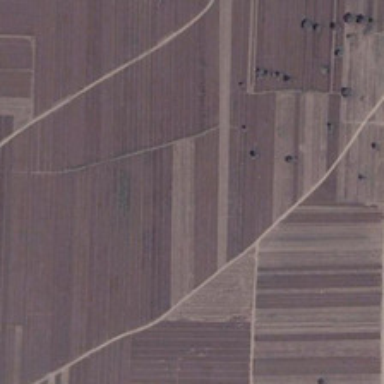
The strip type farmland which is brown and red is separated by the baulk .